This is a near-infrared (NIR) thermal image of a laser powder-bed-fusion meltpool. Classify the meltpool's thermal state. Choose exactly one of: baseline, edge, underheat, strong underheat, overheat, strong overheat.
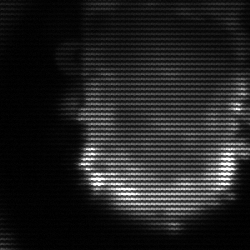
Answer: baseline